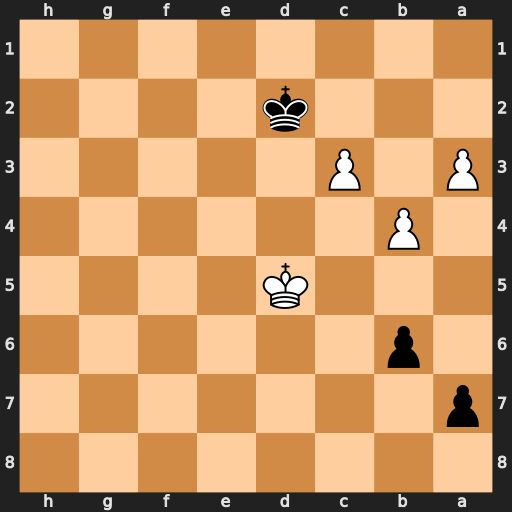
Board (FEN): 8/p7/1p6/3K4/1P6/P1P5/3k4/8
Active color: b
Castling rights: -
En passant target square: -
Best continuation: Kxc3 Kc6 Kb3 b5 Kxa3